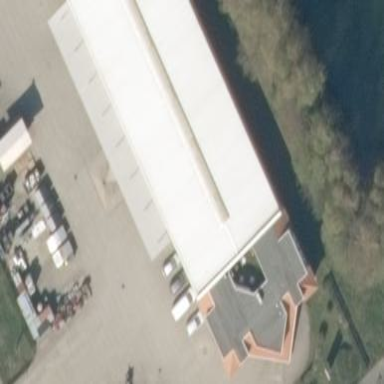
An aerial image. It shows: Industrial building.